Question:
what is wrong with ratio? (100,200)
<URL>
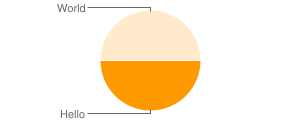
Answer: As marcog explained, by default values over 100 will be truncated to 100, thus causing your api call to be processed in the background as:
<URL>
which is why you see a pie chart with two equal pieces. One way to fix this is to add a custom scale to your data series using the chds parameter like this:
<URL>
Note I added a '&chds=0,200' to specify that values can range from 0 to 200.
Another option is to use percentages rather than actual values
Hope this helps.